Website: walmart
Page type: gifting
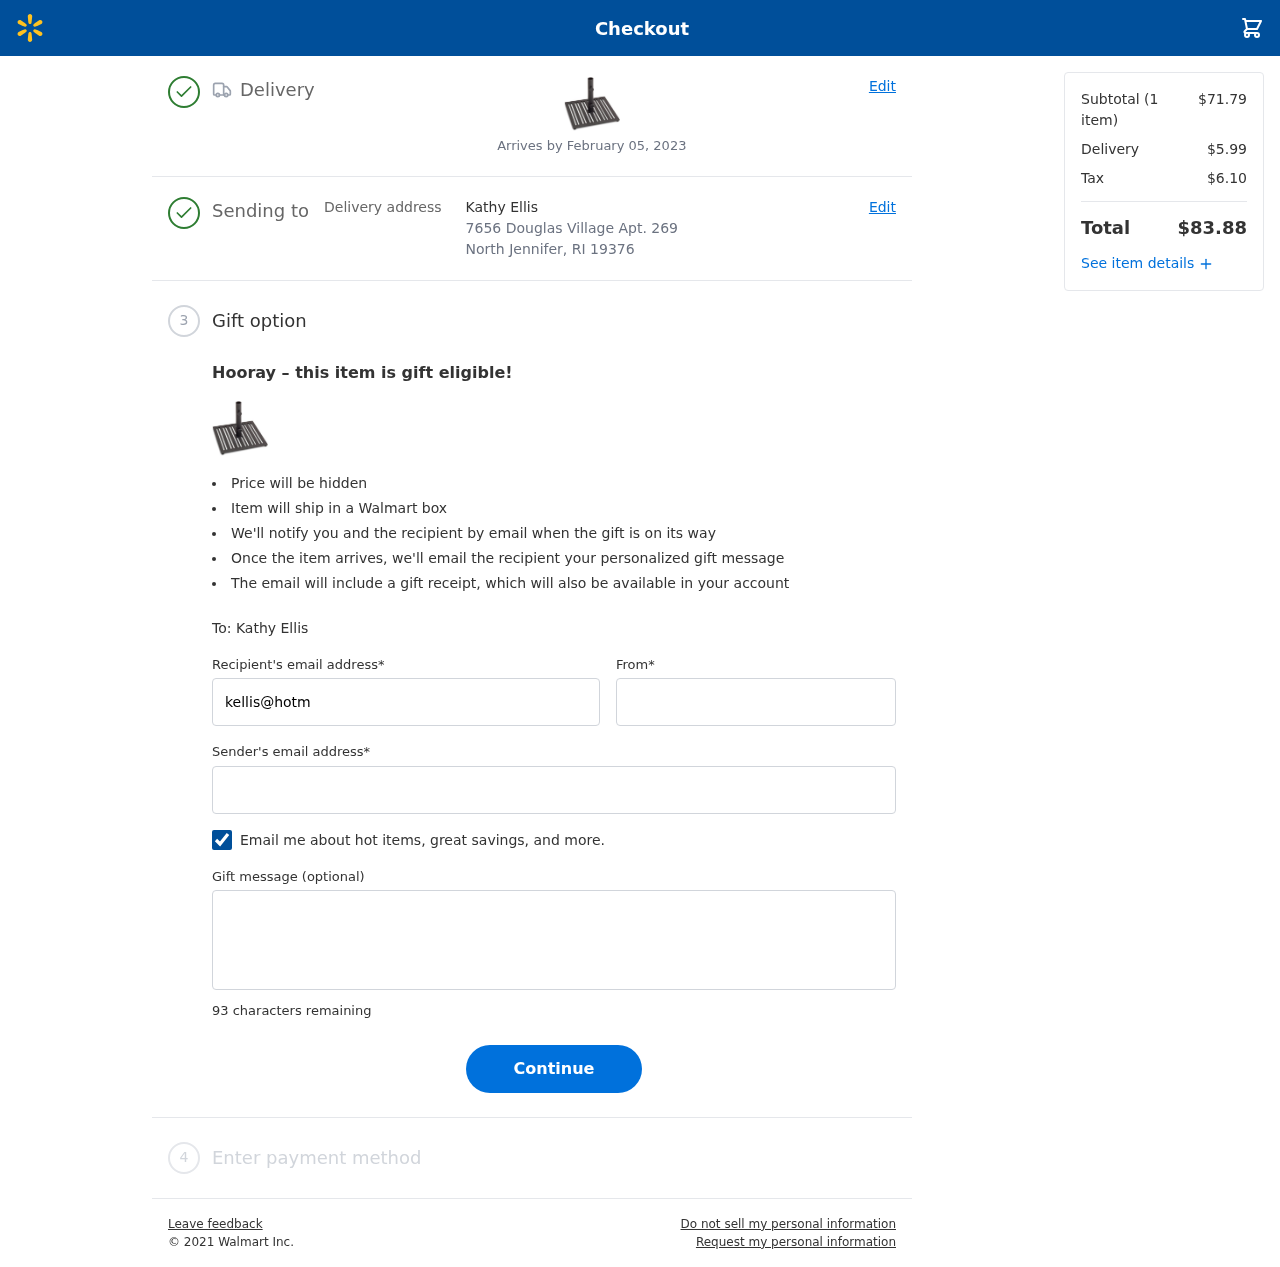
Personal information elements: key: PII_CITY_STATE_ZIP
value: North Jennifer, RI 19376
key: PII_EMAIL
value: lspears@yahoo.com
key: PII_FIRSTNAME
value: Lisa
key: PII_GIFT_EMAIL
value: kellis@hotmail.com
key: PII_GIFT_FULLNAME
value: Kathy Ellis
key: PII_GIFT_MESSAGE
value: Hey Kathy! I thought this umbrella base would be perfect for your lovely patio, especially now that the sunny days are calling us outdoors. I can’t wait to see you enjoying it with some great company!

Lisa
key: PII_STREET
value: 7656 Douglas Village Apt. 269
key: PII_GIFT_FIRSTNAME
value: Kathy
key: PII_GIFT_LASTNAME
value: Ellis
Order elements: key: ORDER_DELIVERY_DATE
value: Arrives by February 05, 2023
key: ORDER_NUM_ITEMS
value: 1
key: ORDER_SUBTOTAL
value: $71.79
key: ORDER_SHIPPING_COST
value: $5.99
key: ORDER_TAX
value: $6.10
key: ORDER_TOTAL
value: $83.88